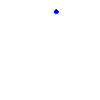
Particle: pion